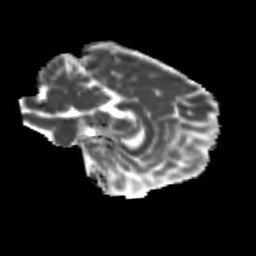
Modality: MD
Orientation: sagittal
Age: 31
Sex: female
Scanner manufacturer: siemens
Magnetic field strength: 3 T
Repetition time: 3.5 s
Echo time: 0.104 s